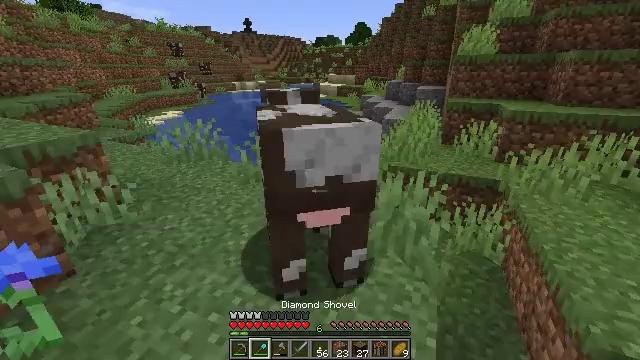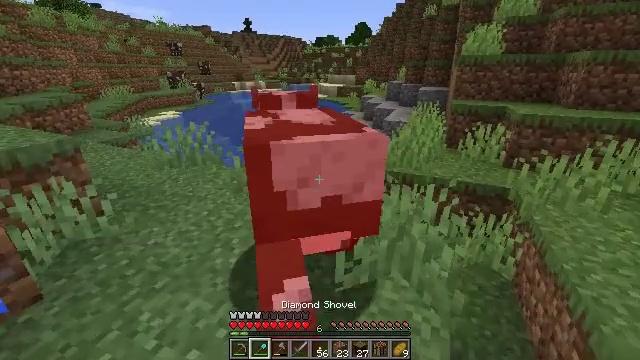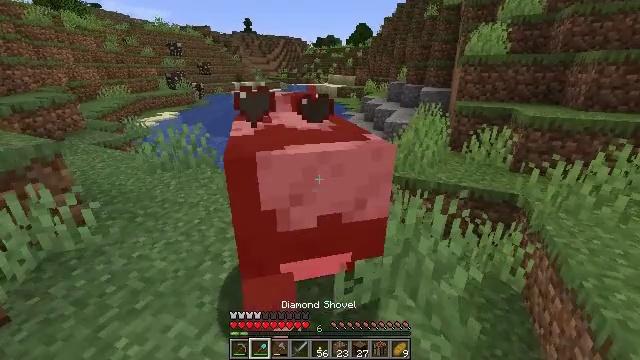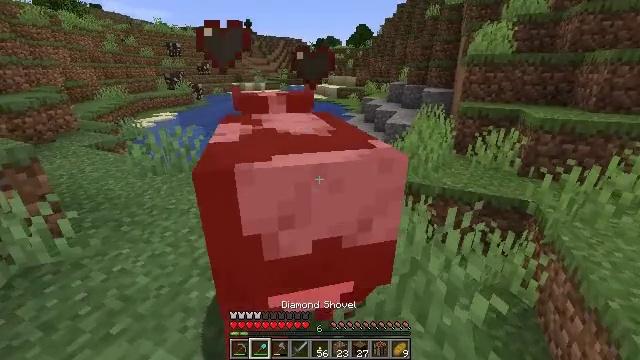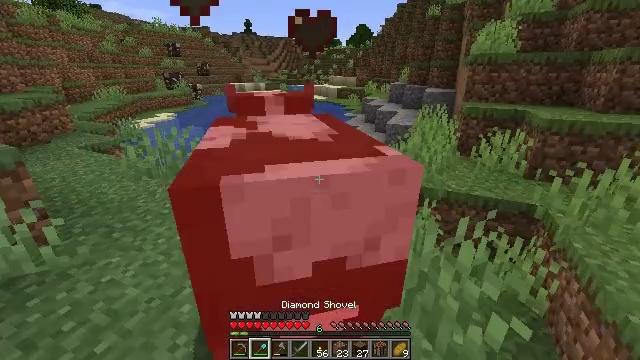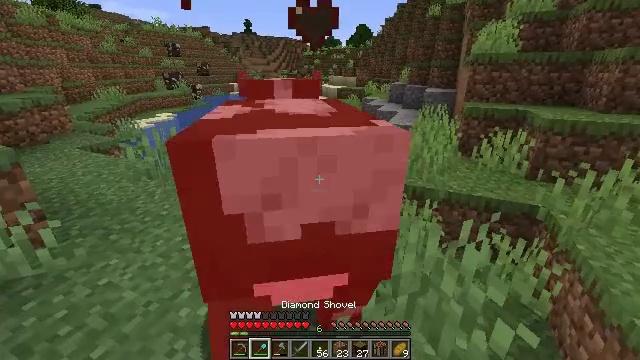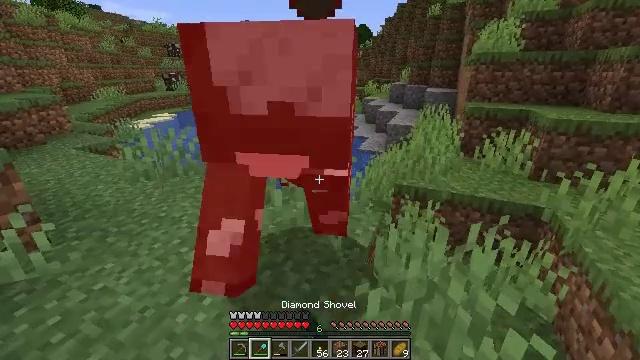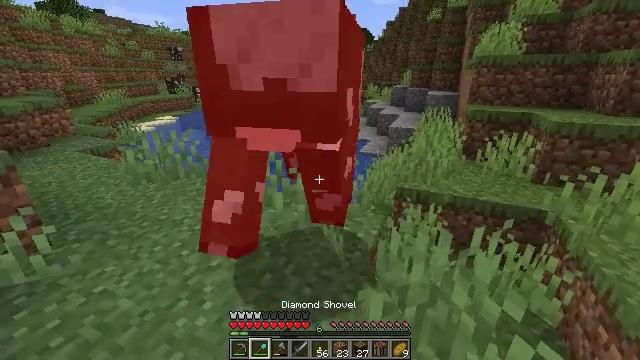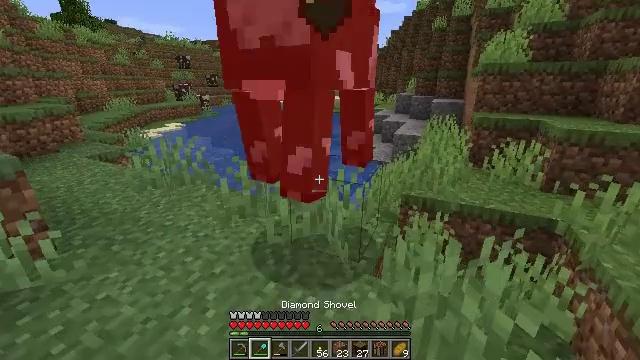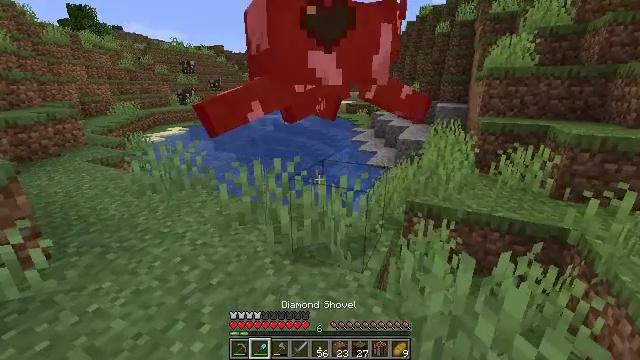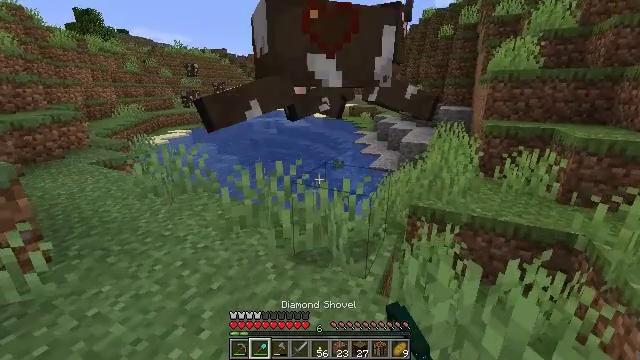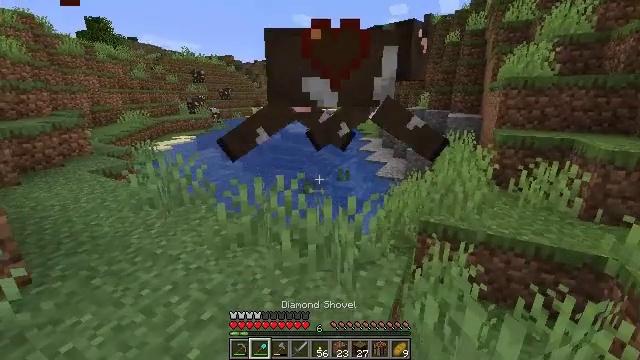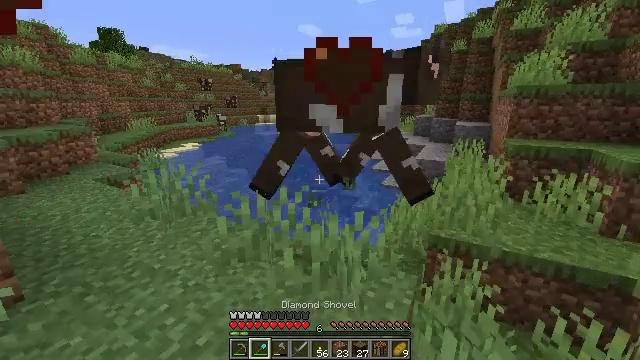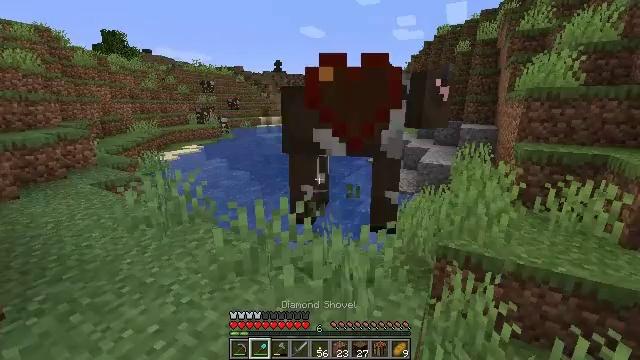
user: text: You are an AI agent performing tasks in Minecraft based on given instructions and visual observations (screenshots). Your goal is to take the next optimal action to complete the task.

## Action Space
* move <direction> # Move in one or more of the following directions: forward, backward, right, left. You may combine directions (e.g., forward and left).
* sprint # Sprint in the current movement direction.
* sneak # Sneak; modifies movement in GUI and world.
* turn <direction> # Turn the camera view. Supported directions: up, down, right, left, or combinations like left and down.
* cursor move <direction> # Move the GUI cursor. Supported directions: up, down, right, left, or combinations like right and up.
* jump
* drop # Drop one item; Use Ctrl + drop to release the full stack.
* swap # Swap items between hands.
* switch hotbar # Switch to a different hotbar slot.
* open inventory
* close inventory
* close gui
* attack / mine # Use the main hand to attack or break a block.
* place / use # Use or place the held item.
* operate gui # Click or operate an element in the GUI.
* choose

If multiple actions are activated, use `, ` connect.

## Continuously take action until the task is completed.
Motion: motion action
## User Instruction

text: Hunt animals.
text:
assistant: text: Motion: move forward, attack / mine
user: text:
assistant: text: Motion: move forward, attack / mine
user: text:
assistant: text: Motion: move forward, attack / mine
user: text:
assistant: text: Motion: no_op
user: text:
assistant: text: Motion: attack / mine
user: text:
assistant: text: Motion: attack / mine
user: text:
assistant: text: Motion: attack / mine
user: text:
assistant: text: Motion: turn left and up
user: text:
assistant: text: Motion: move forward, attack / mine
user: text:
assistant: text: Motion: move forward, attack / mine
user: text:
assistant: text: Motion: move forward, turn left and up, attack / mine
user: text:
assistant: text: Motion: move forward, turn left and up
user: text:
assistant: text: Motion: move forward, attack / mine
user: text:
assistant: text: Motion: attack / mine